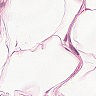
Metastatic tissue present: no